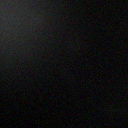
Screen state: off